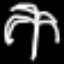
Label: palm tree